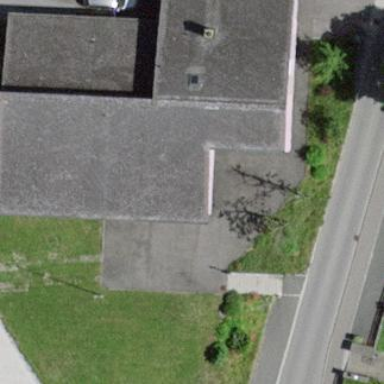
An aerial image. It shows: School building.